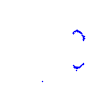
Particle: proton